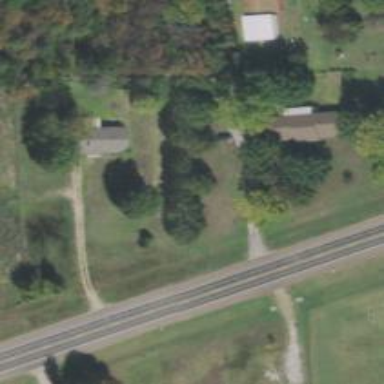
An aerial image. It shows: Driveway.